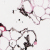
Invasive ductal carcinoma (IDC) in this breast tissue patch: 0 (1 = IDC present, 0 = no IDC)